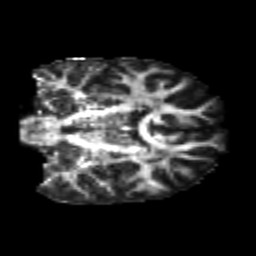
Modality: FA
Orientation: coronal
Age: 21
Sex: female
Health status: healthy
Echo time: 0.074 s